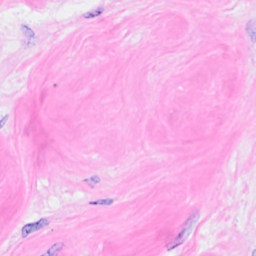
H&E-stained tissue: Breast